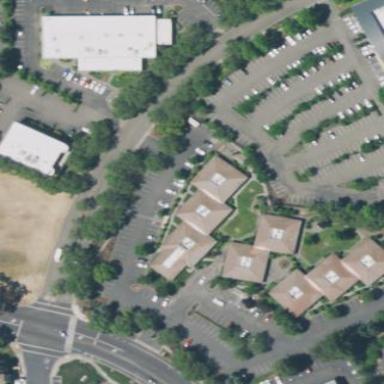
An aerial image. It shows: Office building.